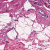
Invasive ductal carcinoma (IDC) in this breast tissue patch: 0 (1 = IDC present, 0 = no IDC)